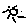
Label: sun